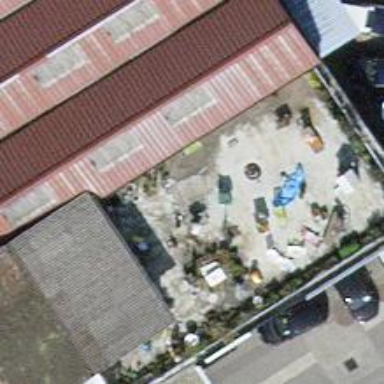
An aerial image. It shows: Car repair shop.